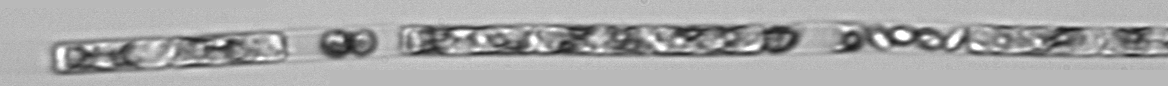
Label: Guinardia_delicatula_TAG_internal_parasite